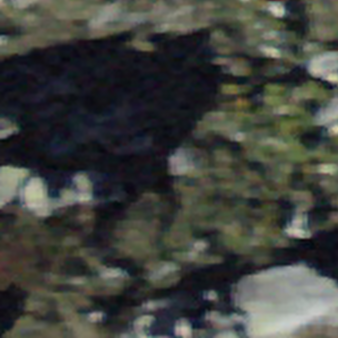
Label: other